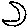
Label: moon